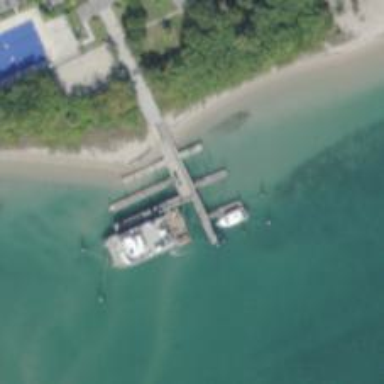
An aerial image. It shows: Man-made pier.